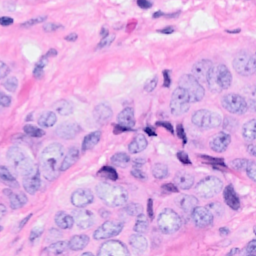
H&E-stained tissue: Breast